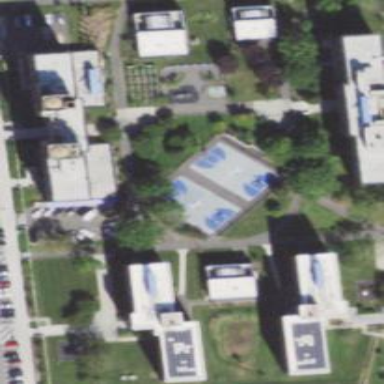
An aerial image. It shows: Basketball court on pitch.